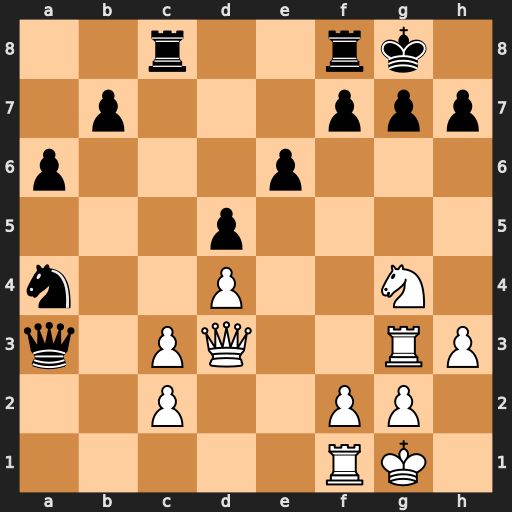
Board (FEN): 2r2rk1/1p3ppp/p3p3/3p4/n2P2N1/q1PQ2RP/2P2PP1/5RK1
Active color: w
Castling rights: -
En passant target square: -
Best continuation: Nf6+ Kh8 Qxh7#